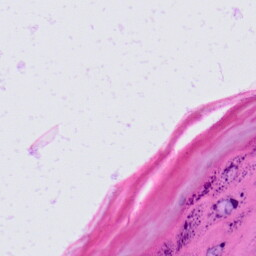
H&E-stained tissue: Skin